Interaction volume radius: 5 \u00c5
Interaction volume height: 35 \u00c5
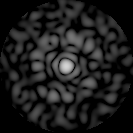
Disorder parameter: 0.8503